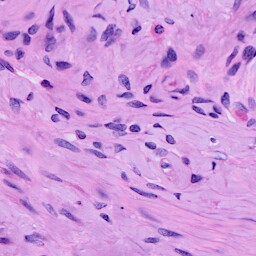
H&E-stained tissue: Cervix